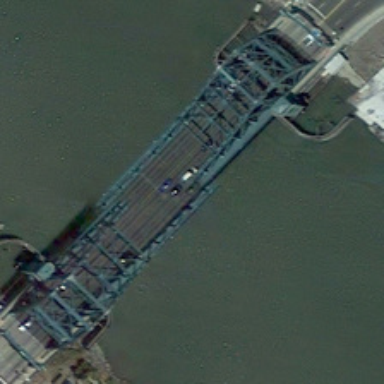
A bridge is over a green river .